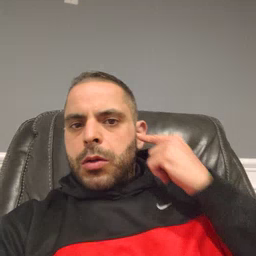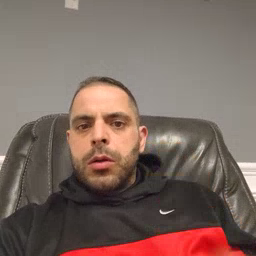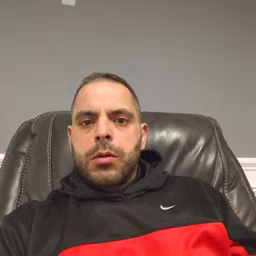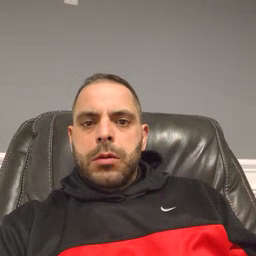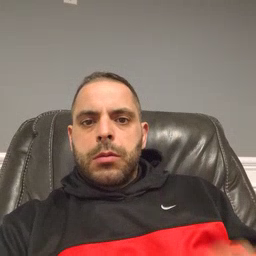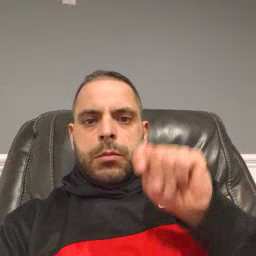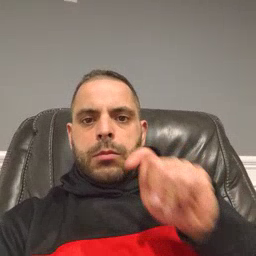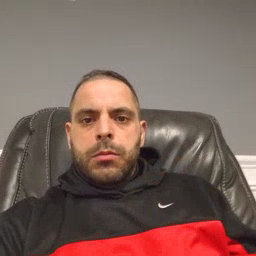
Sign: potty